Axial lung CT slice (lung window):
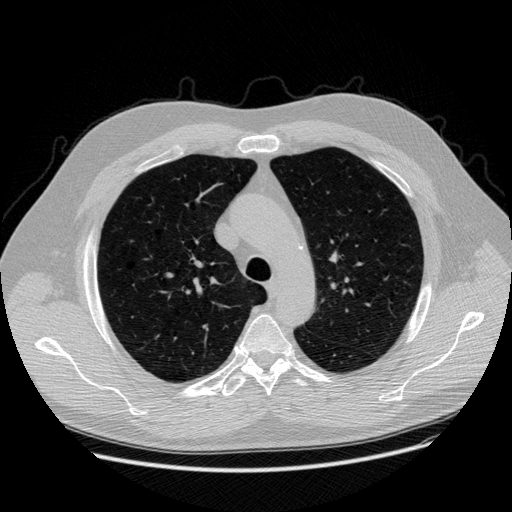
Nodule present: no